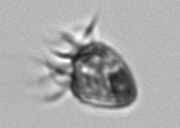
Label: Ciliophora